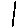
Label: line